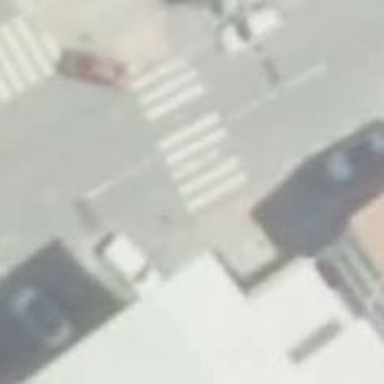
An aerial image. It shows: Uncontrolled zebra crossing on the road.